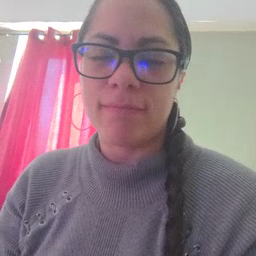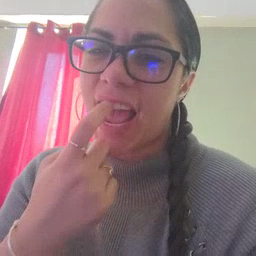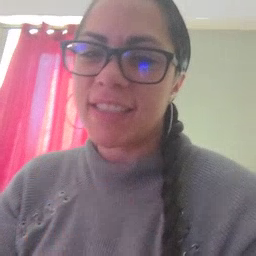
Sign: glasswindow